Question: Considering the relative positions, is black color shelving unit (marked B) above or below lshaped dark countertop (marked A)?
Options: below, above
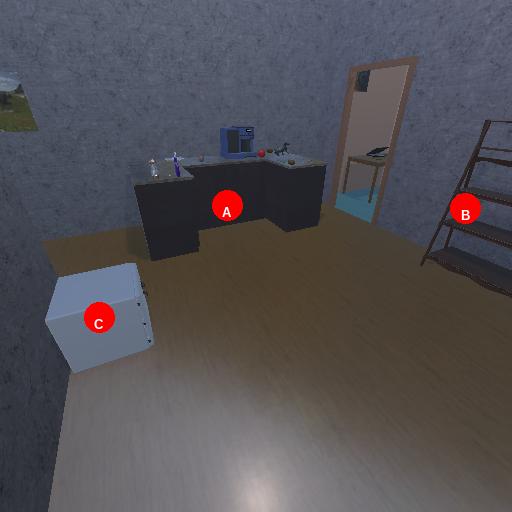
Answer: below